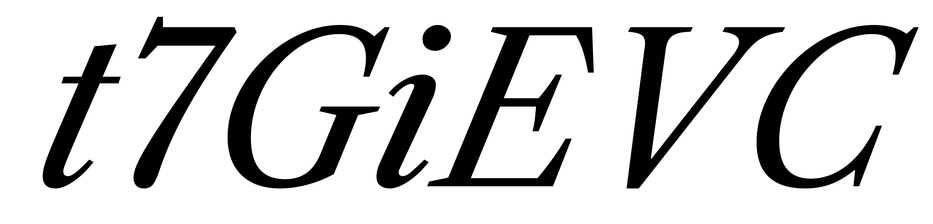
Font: LibreCaslonText-Italic_Italic